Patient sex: M
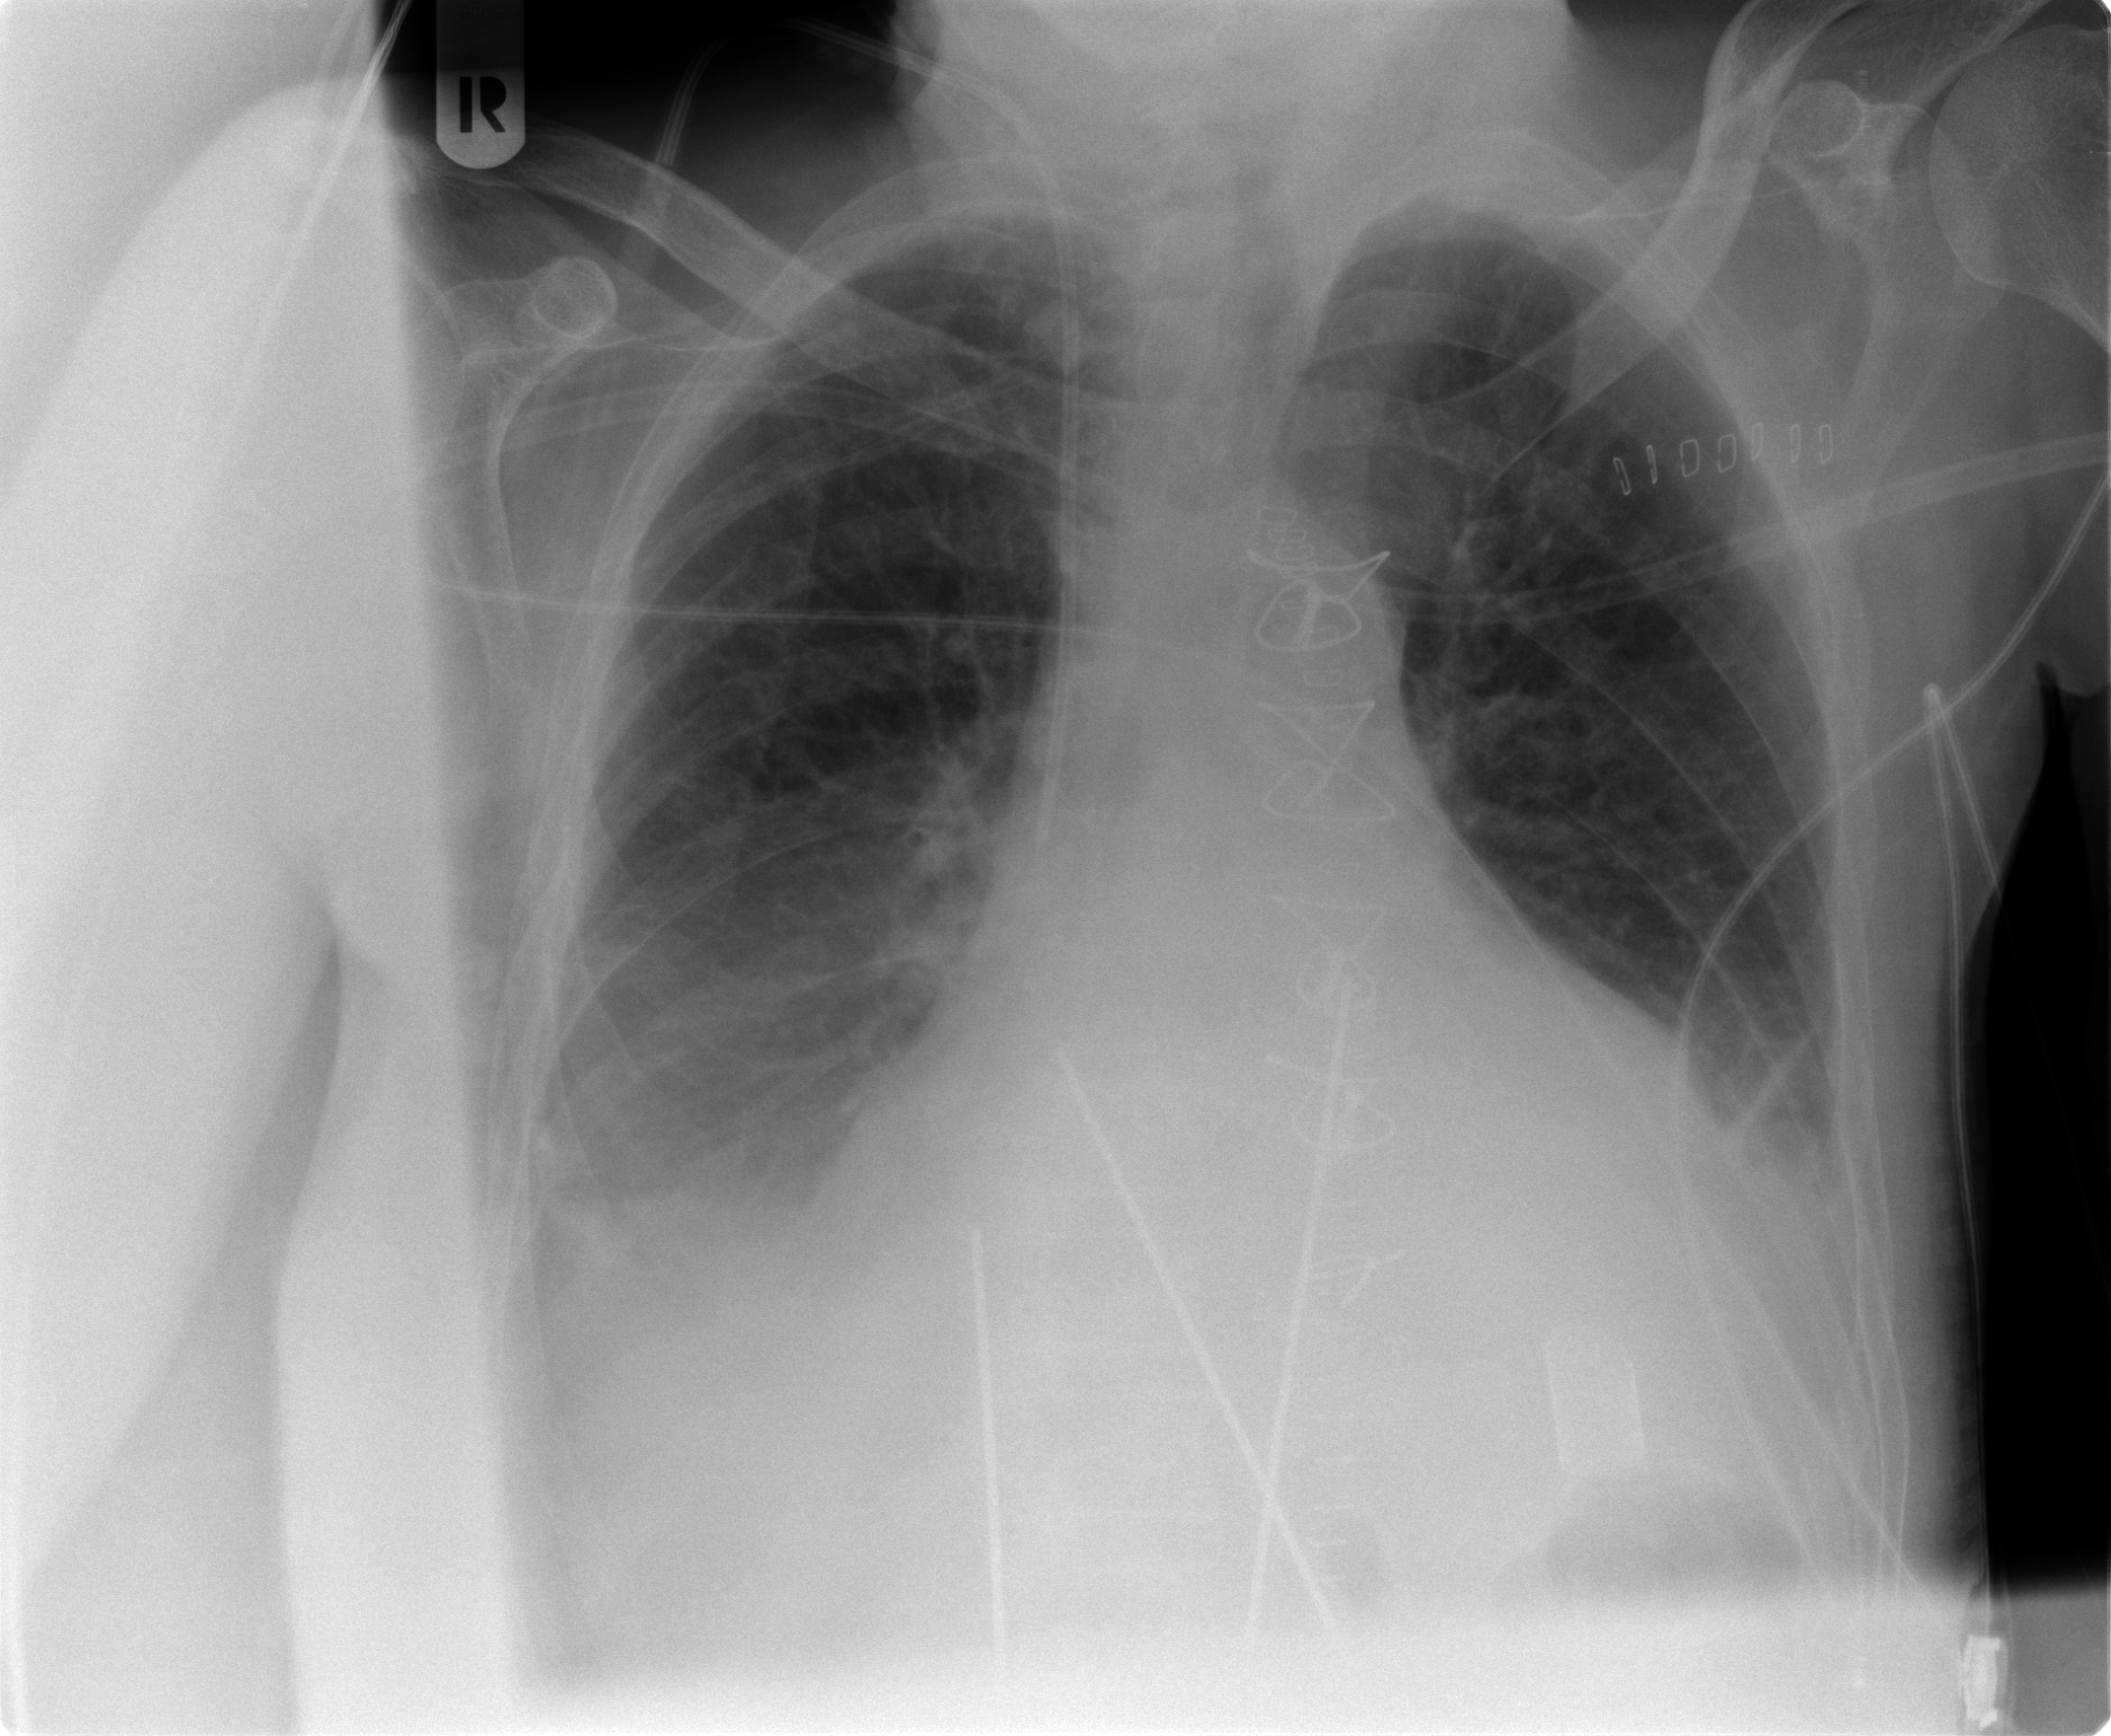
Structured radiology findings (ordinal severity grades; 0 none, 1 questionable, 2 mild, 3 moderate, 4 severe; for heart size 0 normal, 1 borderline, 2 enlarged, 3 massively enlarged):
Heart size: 2
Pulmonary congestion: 2
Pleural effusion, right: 2
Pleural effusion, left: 2
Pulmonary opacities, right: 0
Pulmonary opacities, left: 0
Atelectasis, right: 2
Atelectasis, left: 2